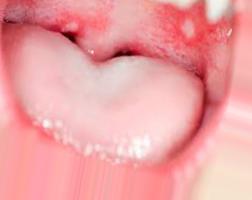
Condition: Mouth Ulcer